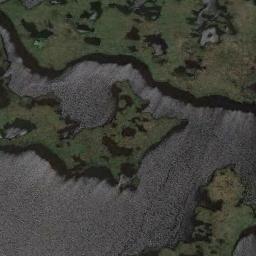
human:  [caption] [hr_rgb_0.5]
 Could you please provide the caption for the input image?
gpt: There are many different shapes of water around the wetlands .

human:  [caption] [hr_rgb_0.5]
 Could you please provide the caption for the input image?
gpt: There are a few brown bare lands in the river in a wetland with sparse green plants on the bare lands .

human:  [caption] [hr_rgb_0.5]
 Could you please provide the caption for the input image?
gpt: The wetland consists of bare land, Green plants, Dry plants and water .

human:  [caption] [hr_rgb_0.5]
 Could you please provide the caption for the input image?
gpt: This wetland is totally covered with vegetation .

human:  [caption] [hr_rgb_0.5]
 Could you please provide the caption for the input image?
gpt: There are some green areas and water areas on the wetland .